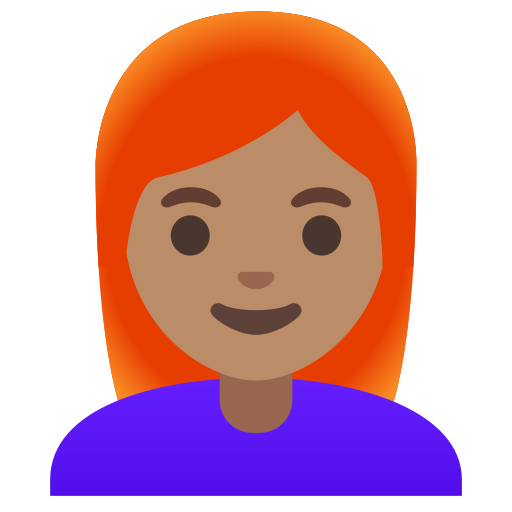
Emoji: 👩🏽‍🦰